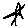
Label: star